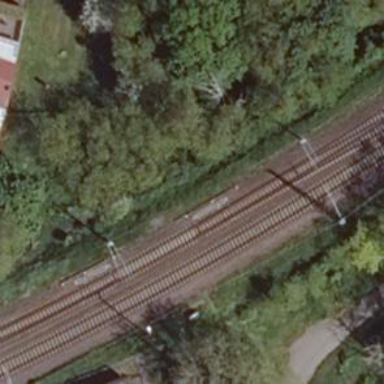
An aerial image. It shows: Railway switch with the turnout side on the left.